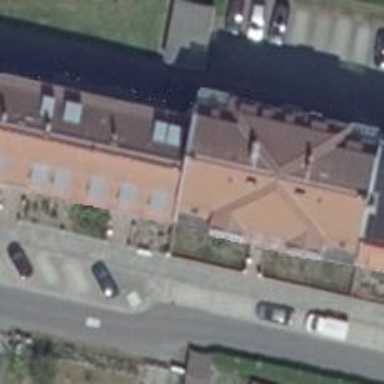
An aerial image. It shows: Residential building with gambrel roof shape.